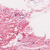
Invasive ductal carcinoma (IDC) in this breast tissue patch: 0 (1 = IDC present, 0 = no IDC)